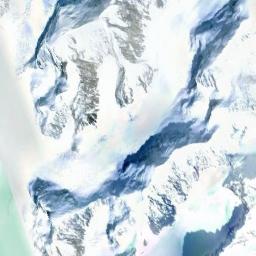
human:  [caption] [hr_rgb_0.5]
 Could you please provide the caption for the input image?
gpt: A snow-covered mountain covered in large areas .

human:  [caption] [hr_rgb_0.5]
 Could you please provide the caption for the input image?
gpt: The snowberg is covered with glaciers and some knife-edge ridges are at the top of the snowberg .

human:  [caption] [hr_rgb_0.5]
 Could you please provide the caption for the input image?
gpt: There is a lot of snow on the snowberg .

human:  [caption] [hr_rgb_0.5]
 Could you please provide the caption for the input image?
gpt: The snow berg is consist of bare land and white snow .

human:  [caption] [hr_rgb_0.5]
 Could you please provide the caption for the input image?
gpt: There are full of snow on the snowberg .